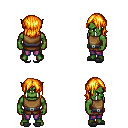
a pixel art fantasy rpg character, male body template, orc, green skin, leather chest armor, magenta pants, light blonde long bangs hairstyle, gray slippers, four views (front, back, left, right), 2x2 character sprite sheet, small pixel art, hard edges, no anti-aliasing